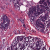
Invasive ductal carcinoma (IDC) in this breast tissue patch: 0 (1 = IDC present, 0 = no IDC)